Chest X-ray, PA view. Patient: 63 years old, sex M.
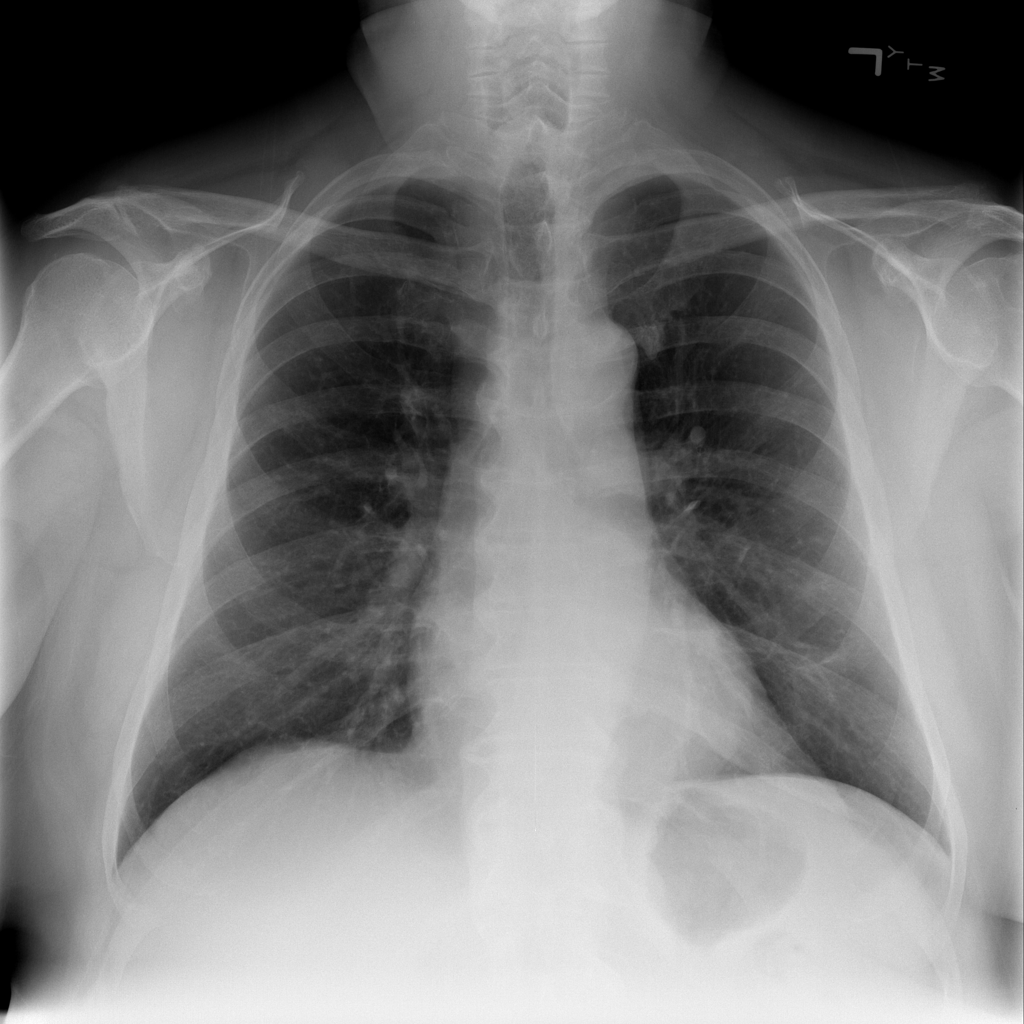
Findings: Atelectasis